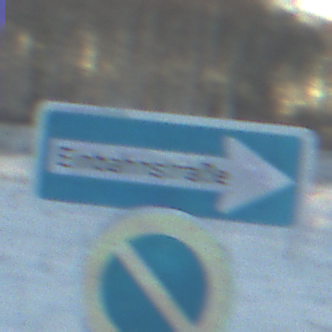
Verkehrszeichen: EinbahnstrasseRechtsweisend
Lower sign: EingeschraenktesHalteverbot
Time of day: SunriseSunset
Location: Outdoor (Nature)
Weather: Clear
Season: Winter
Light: Natural